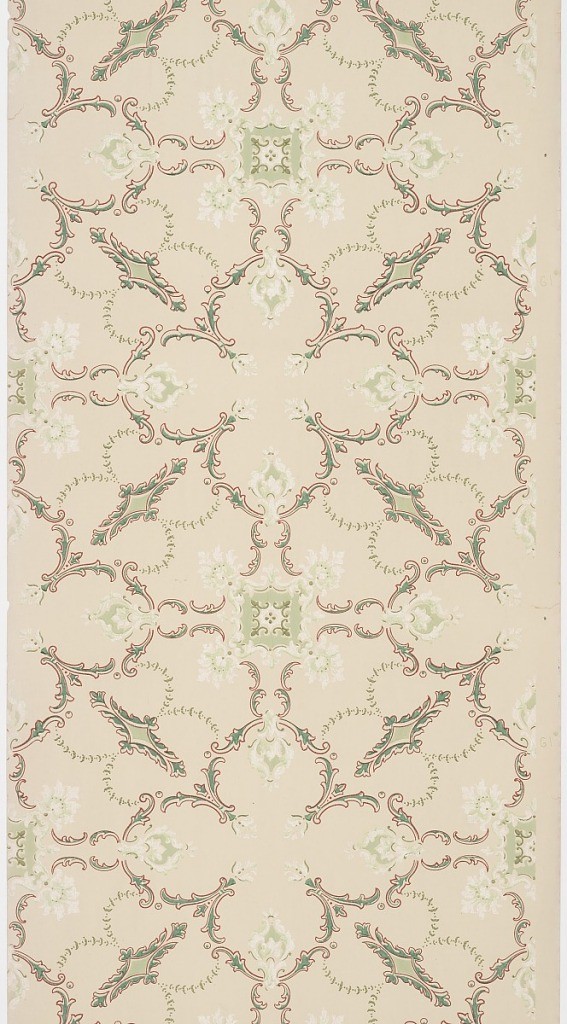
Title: Ceiling paper
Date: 1905–1915
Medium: Machine-printed paper, liquid mica
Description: On light green-gray ground, scroll treillage in green outlined in red, with white and green square motif at center and small acanthus leaves.